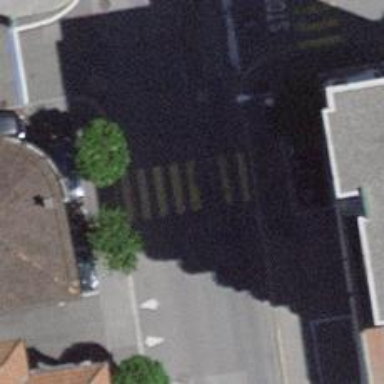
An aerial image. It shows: Uncontrolled road crossing.